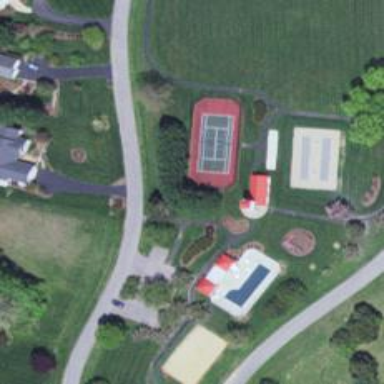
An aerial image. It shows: Tennis court in leisure pitch.